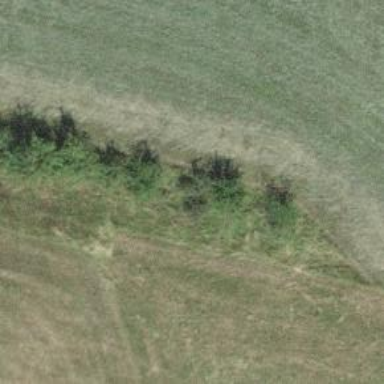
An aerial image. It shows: Hedge acting as barrier.